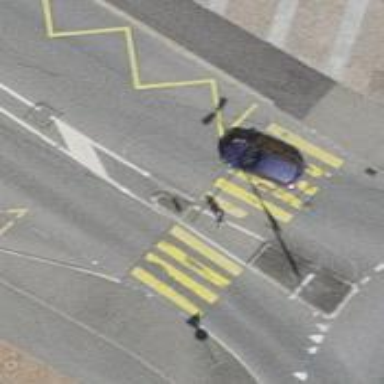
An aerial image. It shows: Marked pedestrian crossing with zebra designation and central island.